RGB frame:
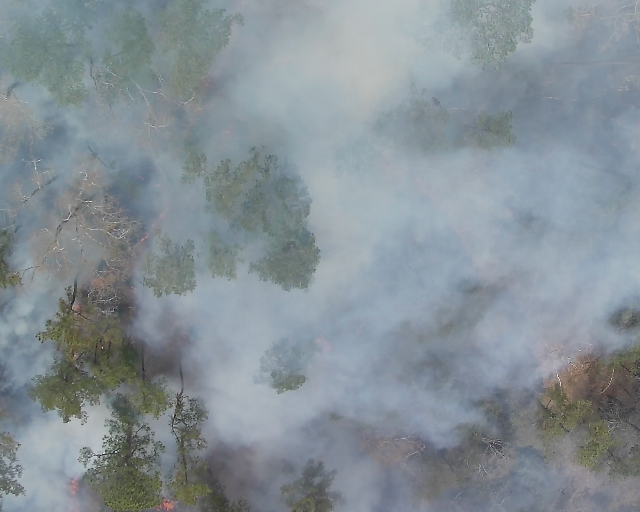
Thermal frame:
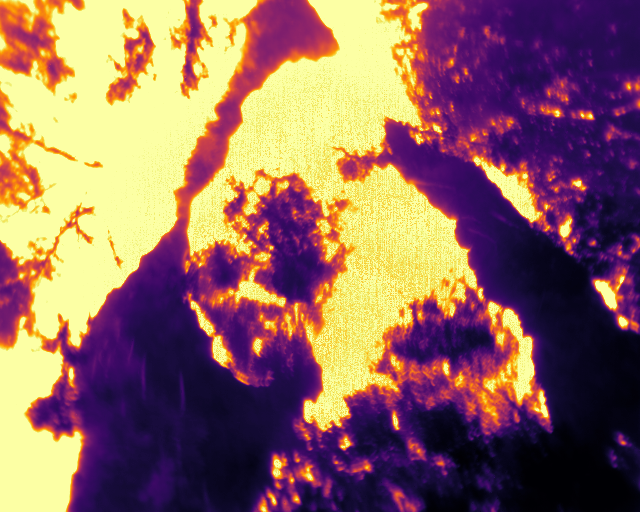
Captured: 2026-02-26 03:10:53
Pixels at or above 80 °C: 187699 (fraction of frame: 0.5728)